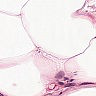
Metastatic tissue present: no